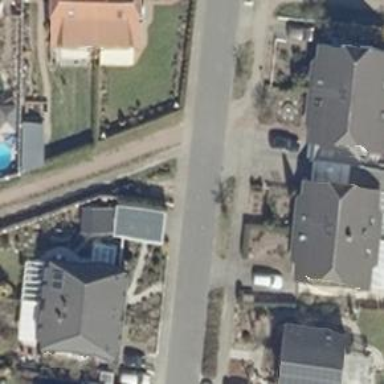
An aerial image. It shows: Residential road with separate sidewalks on both sides. The road surface is asphalt.